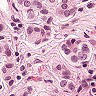
Metastatic tissue present: yes